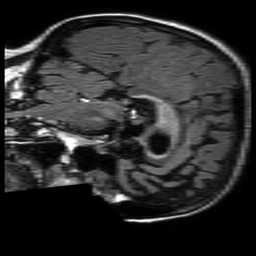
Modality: FLAIR
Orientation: sagittal
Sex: female
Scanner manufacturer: philips
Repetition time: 11 s
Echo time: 0.125 s